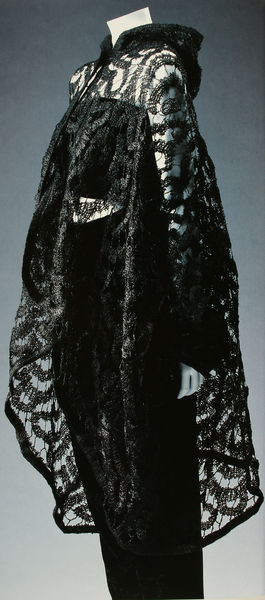
Titel: Mantel
Künstler: Romeo Gigli
Standort: Kyoto (Japan)
Institution: Kyoto Costume Institute
Schlagwörter: dunkel, hand, umhang, frau, grau, kleid, licht, schwarz, weiss, mode, muster, hose, kleidung, kragen, spitze, weit, mantel, stickerei, spitzen, schultern, seide, taille, modell, tüll, modern, robe, transparent, schick, stola, abendkleid, foto, fotografie, photographie, puppe, oberteil, durchsichtig, cape, kaputze, dreiteilig, kapuze, hosenanzug, durchscheinend, ärmellos, dior, abendmode, top, modedesign, zweiteiler, chanel, abendrobe, bauchfrei, frauenmode, bolero, modisch, tull, häkelarbeit, valentino, frauenkleidung, balenciage, chiq, pberteil, schultenfrei, spitzencape, sticktechni, transparetn, unterteil